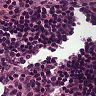
Metastatic tissue present: no